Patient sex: M
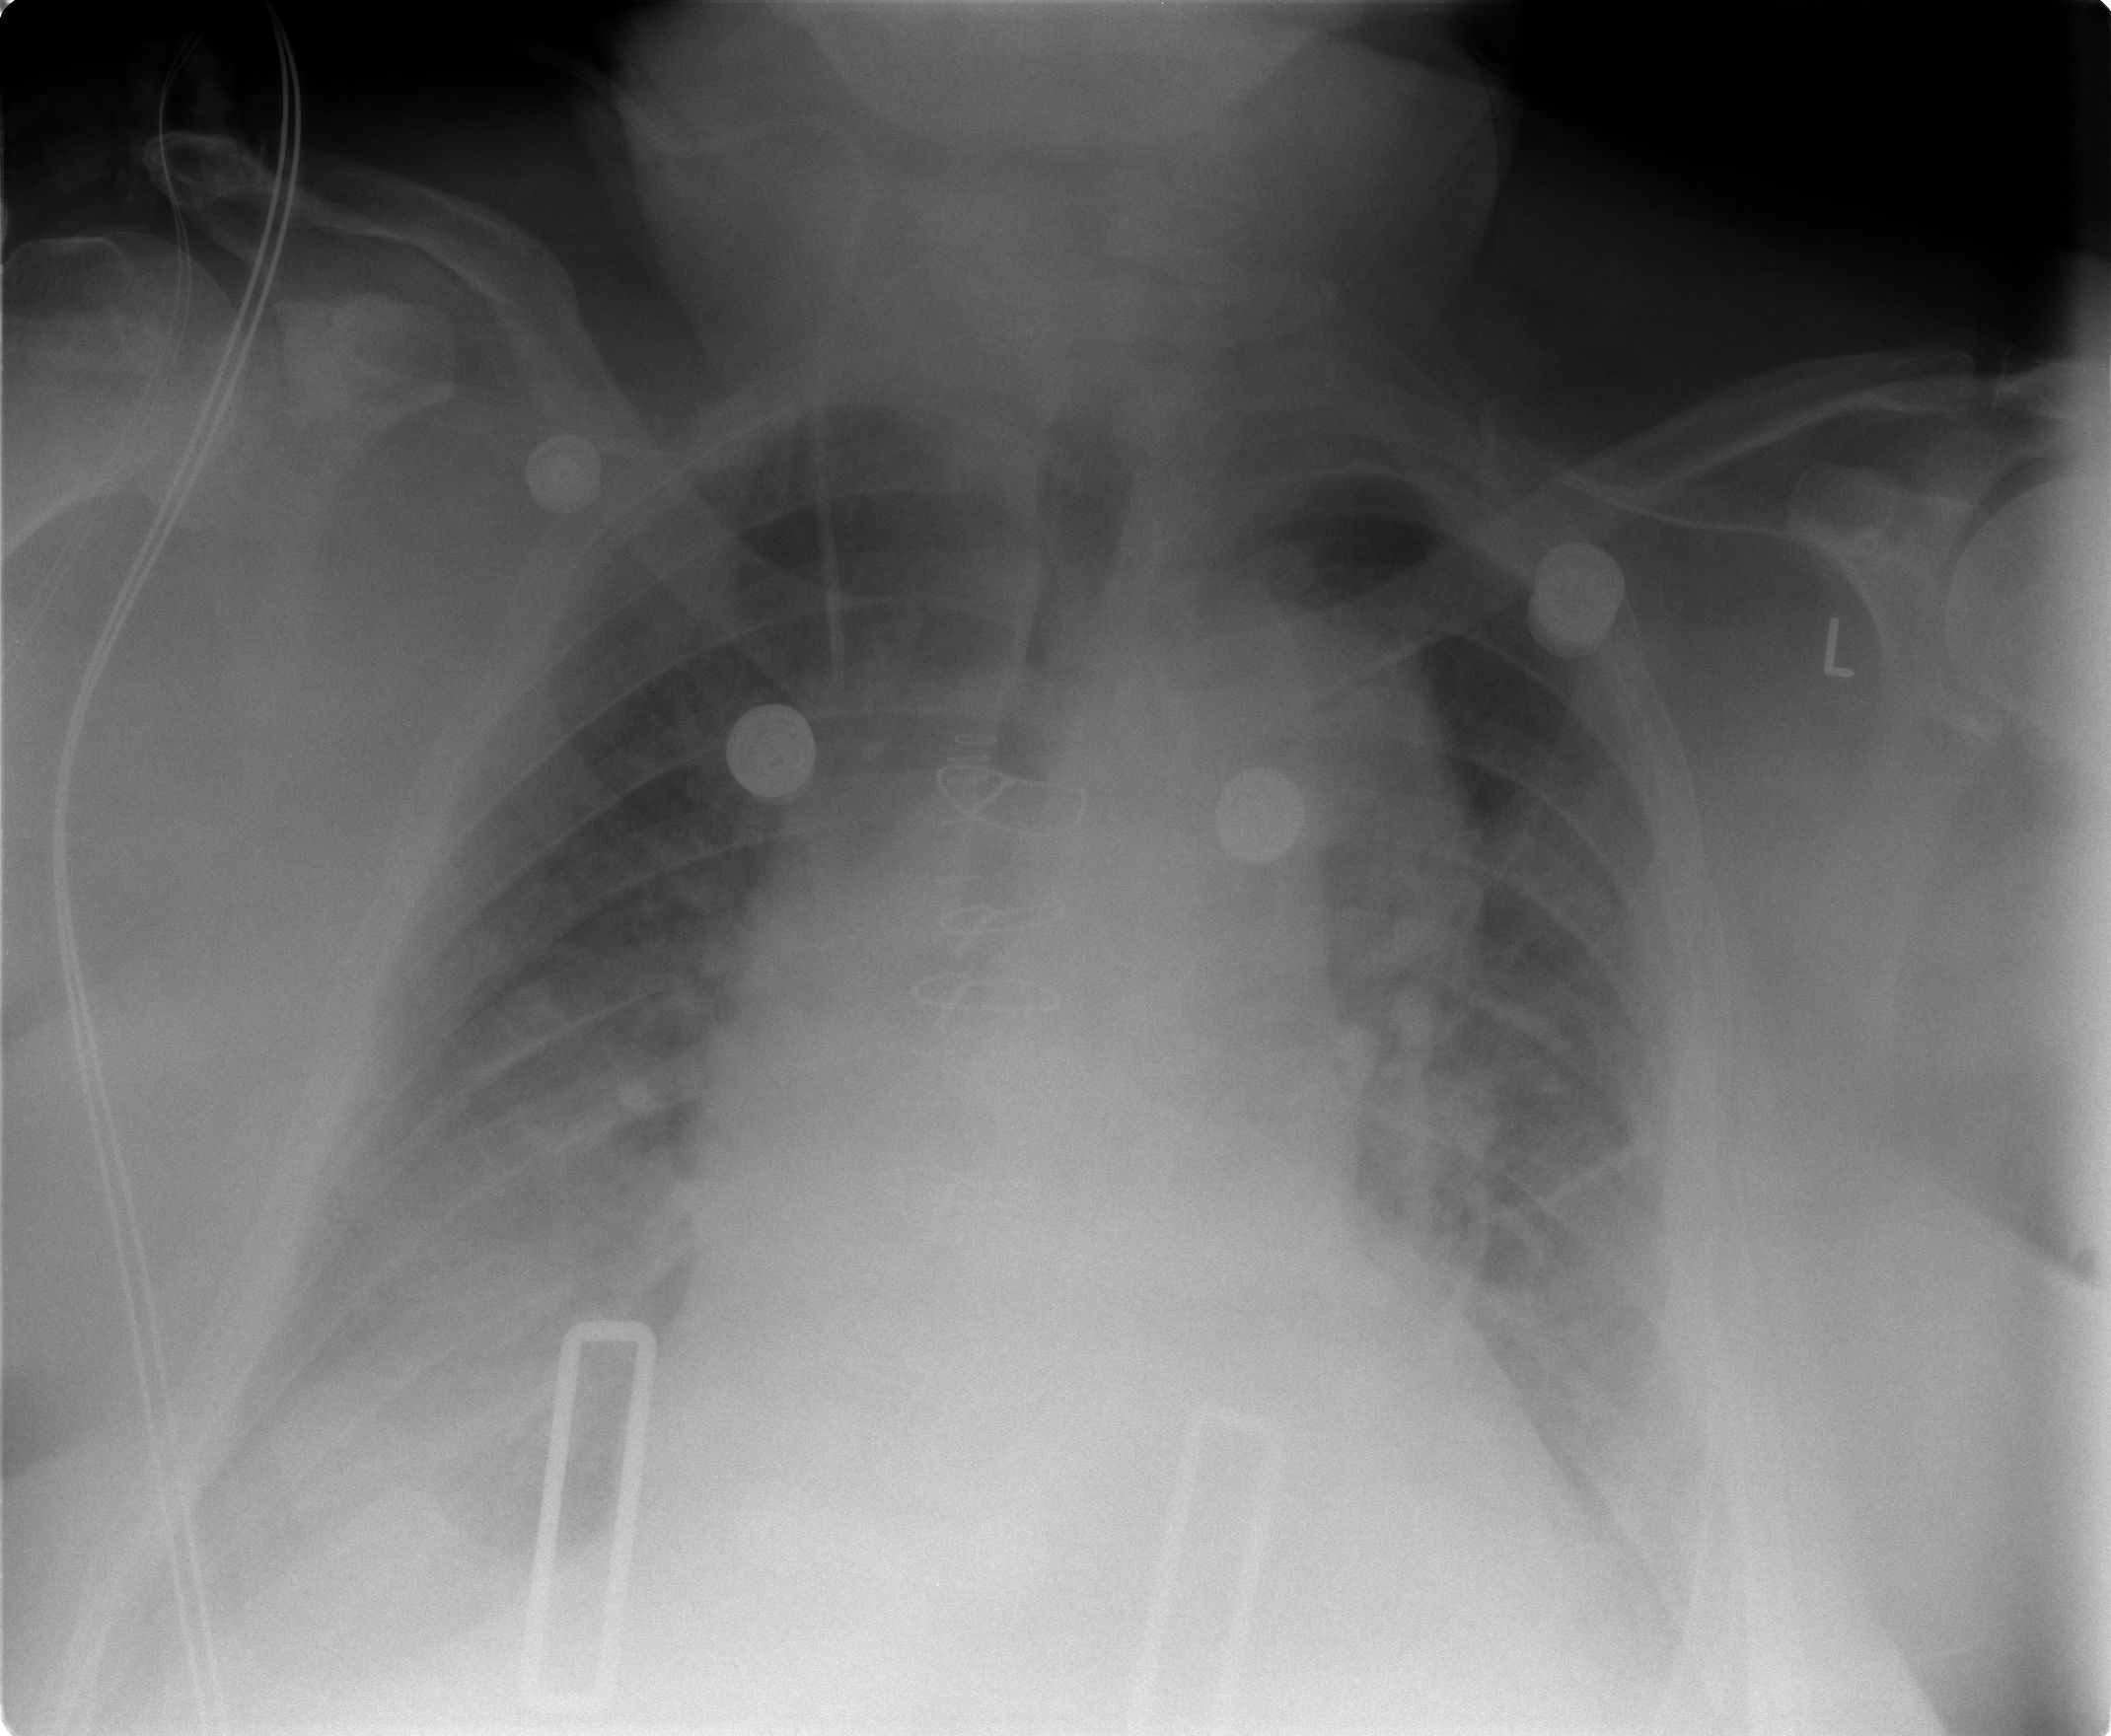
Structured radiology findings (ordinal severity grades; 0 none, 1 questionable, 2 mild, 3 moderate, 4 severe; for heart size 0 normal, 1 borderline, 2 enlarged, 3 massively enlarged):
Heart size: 2
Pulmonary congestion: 3
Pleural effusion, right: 2
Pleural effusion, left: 2
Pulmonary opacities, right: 2
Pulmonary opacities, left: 0
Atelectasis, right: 2
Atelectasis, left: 2